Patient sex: F
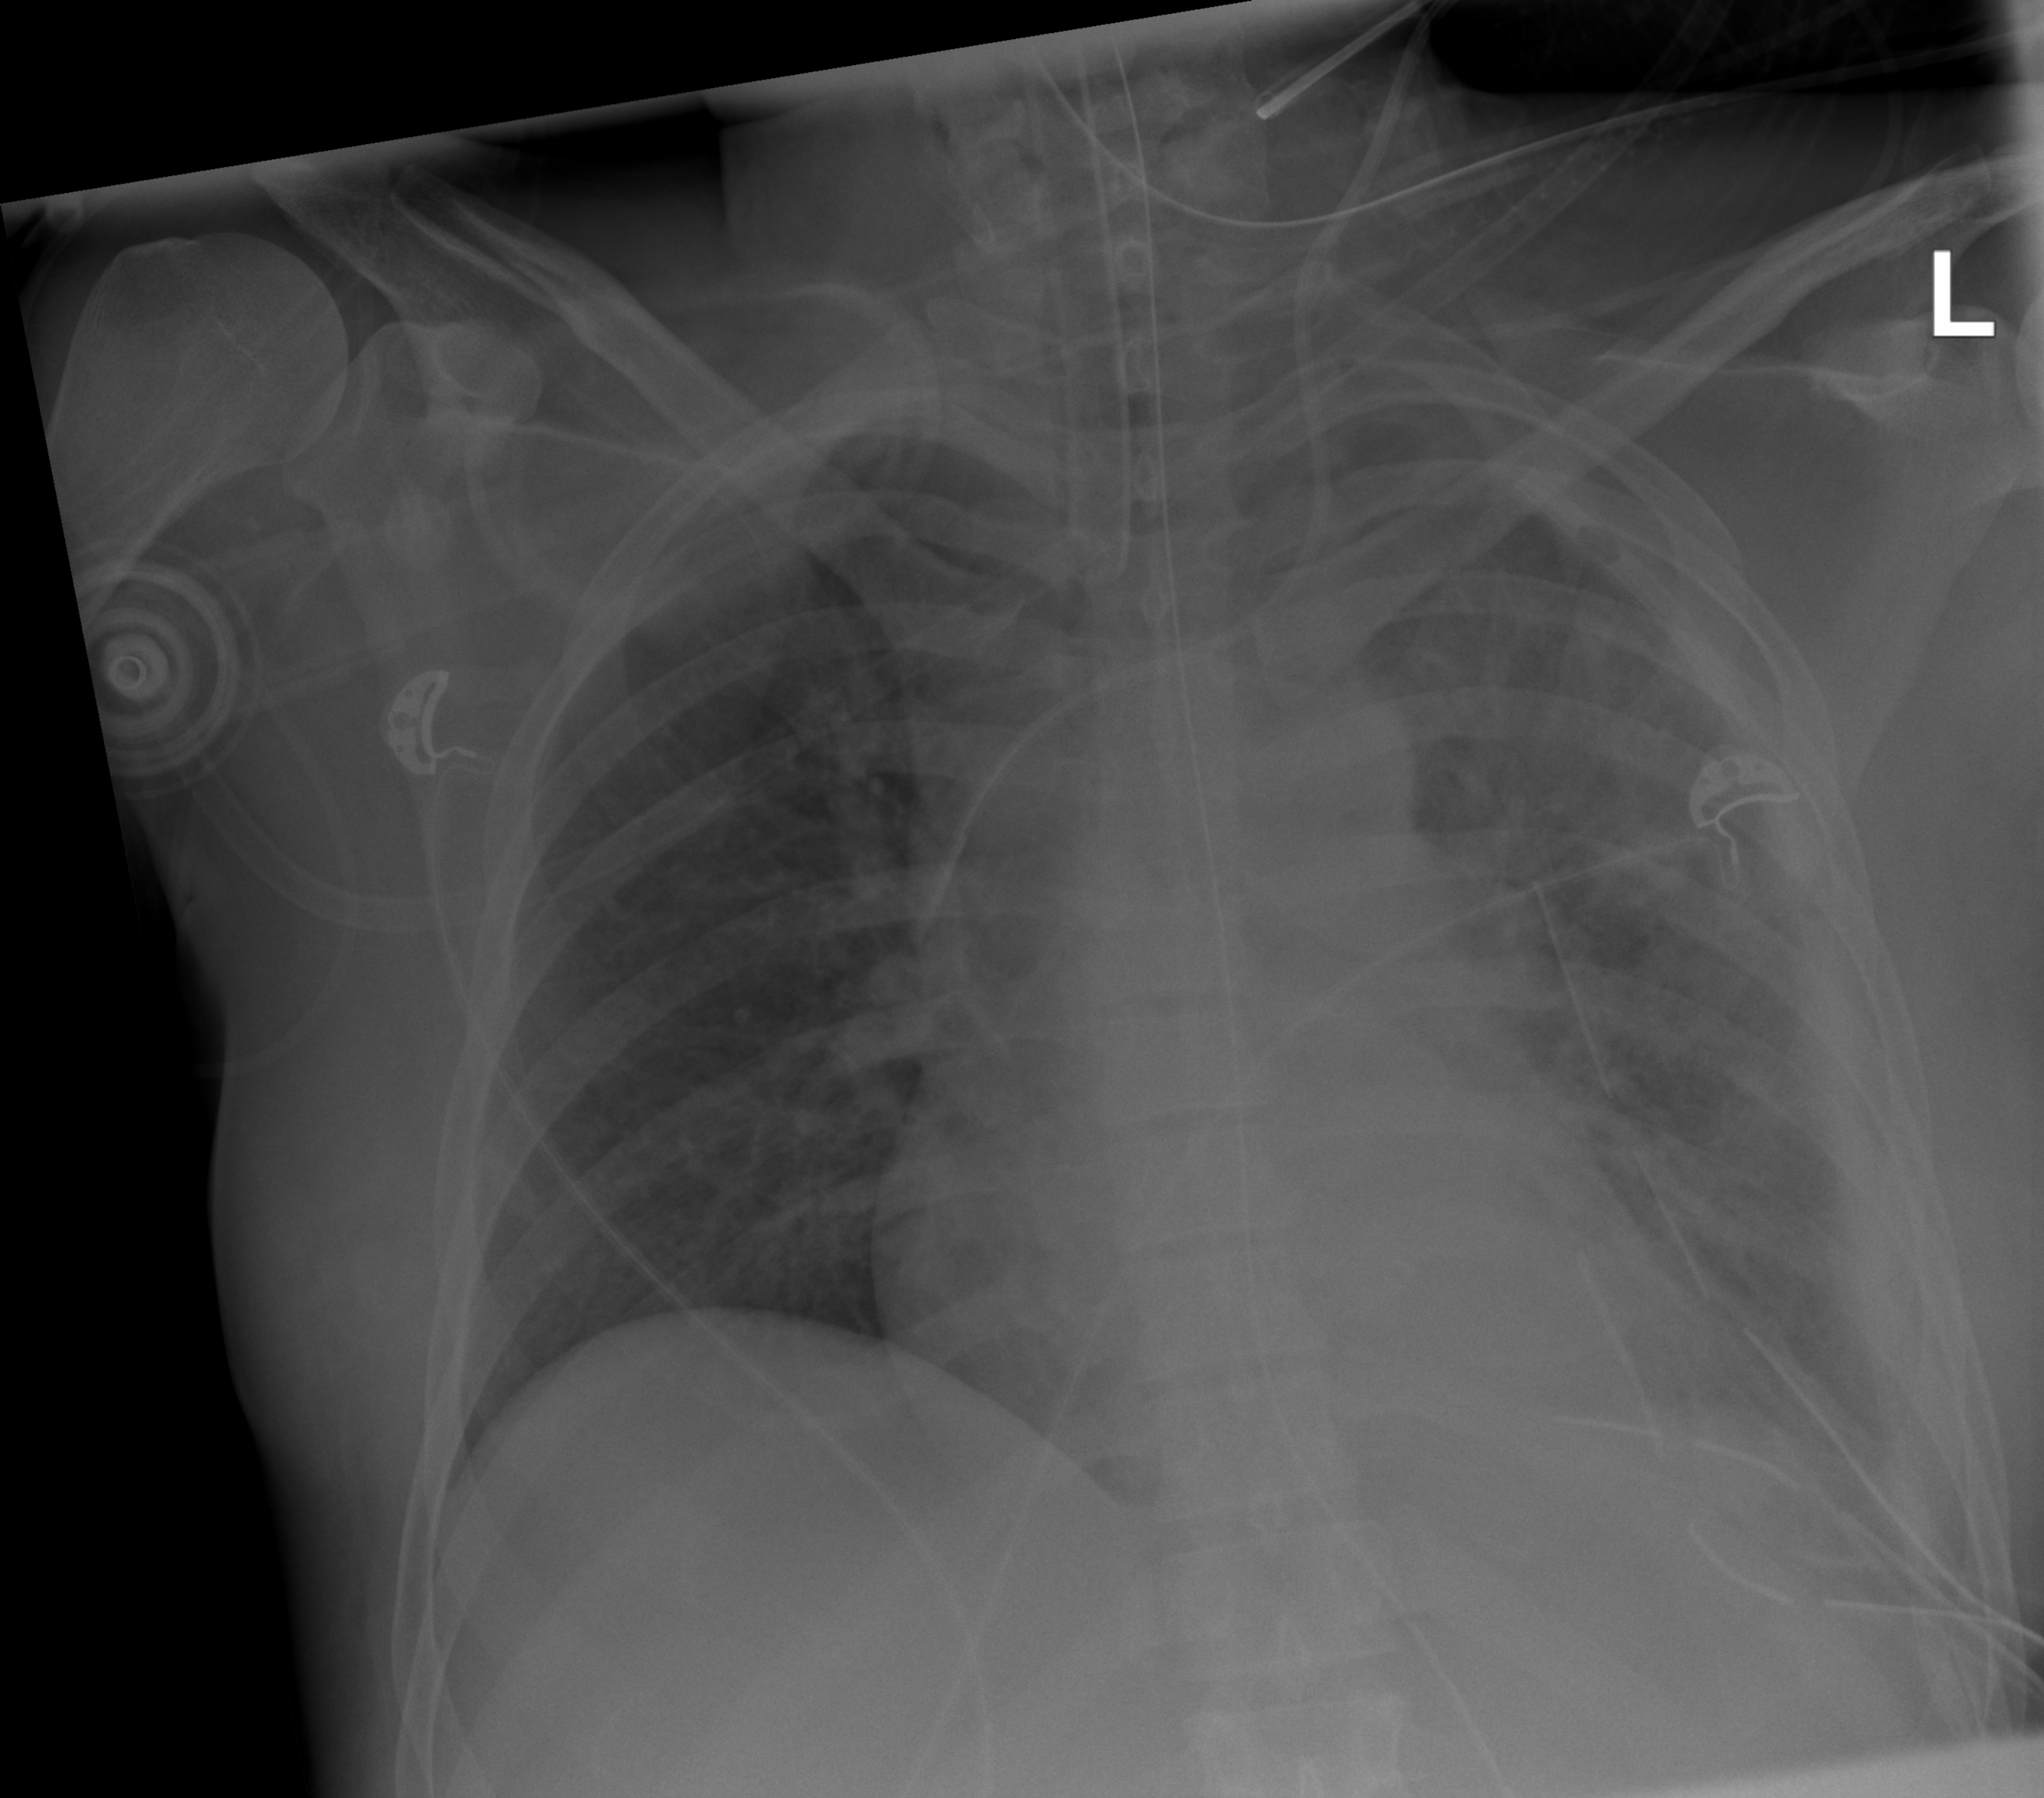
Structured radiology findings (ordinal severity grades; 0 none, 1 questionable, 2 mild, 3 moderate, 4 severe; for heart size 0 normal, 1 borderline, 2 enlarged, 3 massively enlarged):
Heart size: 2
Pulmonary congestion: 0
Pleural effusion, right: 0
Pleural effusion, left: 3
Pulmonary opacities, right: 0
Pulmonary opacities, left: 0
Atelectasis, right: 0
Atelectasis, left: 3